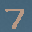
Label: 7